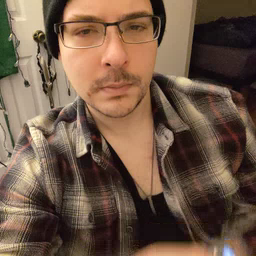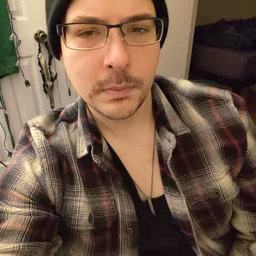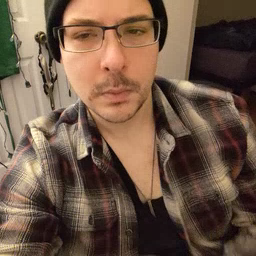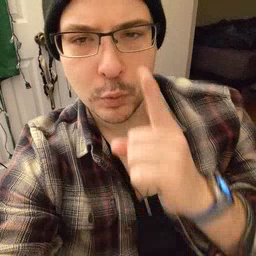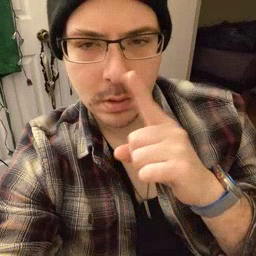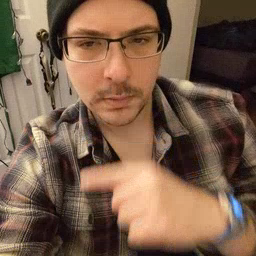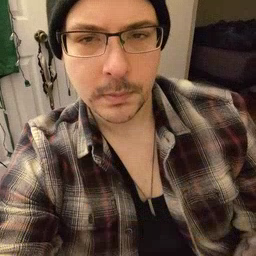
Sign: pretend